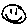
Label: smiley face